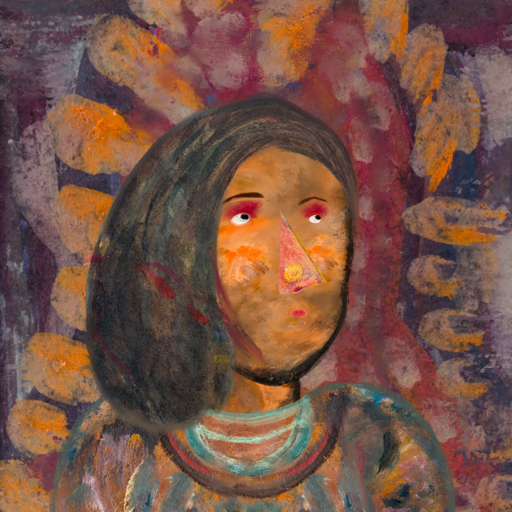
Background: Doll, Head And Neck Side: Gypsy_Queen, Face Side: Irani, Bust: Boggyland, Hair Side: Gypsy_Mother, Head Accessory: Blank, Second Necklace: Blank, Necklace: Blank, Baby: Blank